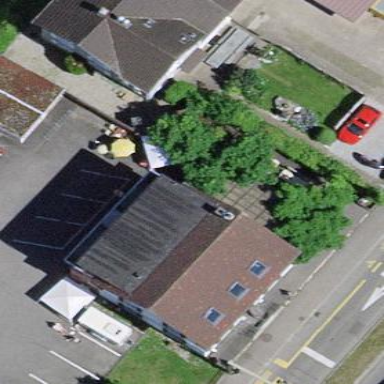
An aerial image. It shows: Building that is pub.